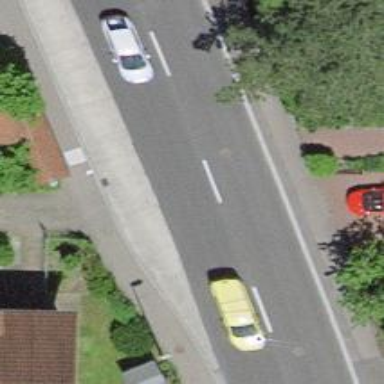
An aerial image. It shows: Bus stop equipped with public transport stop position.